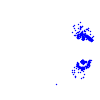
Particle: electron